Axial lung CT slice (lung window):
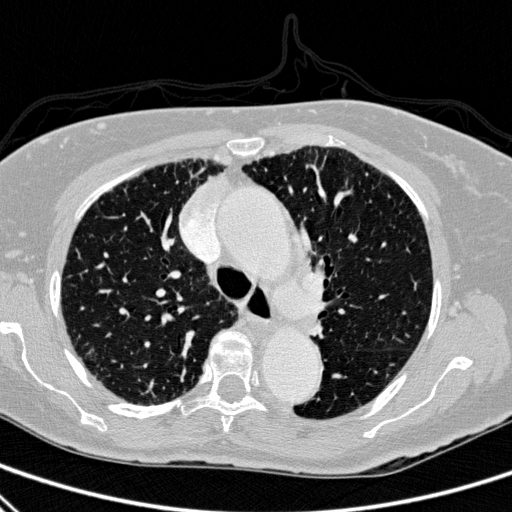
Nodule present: no